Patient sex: M
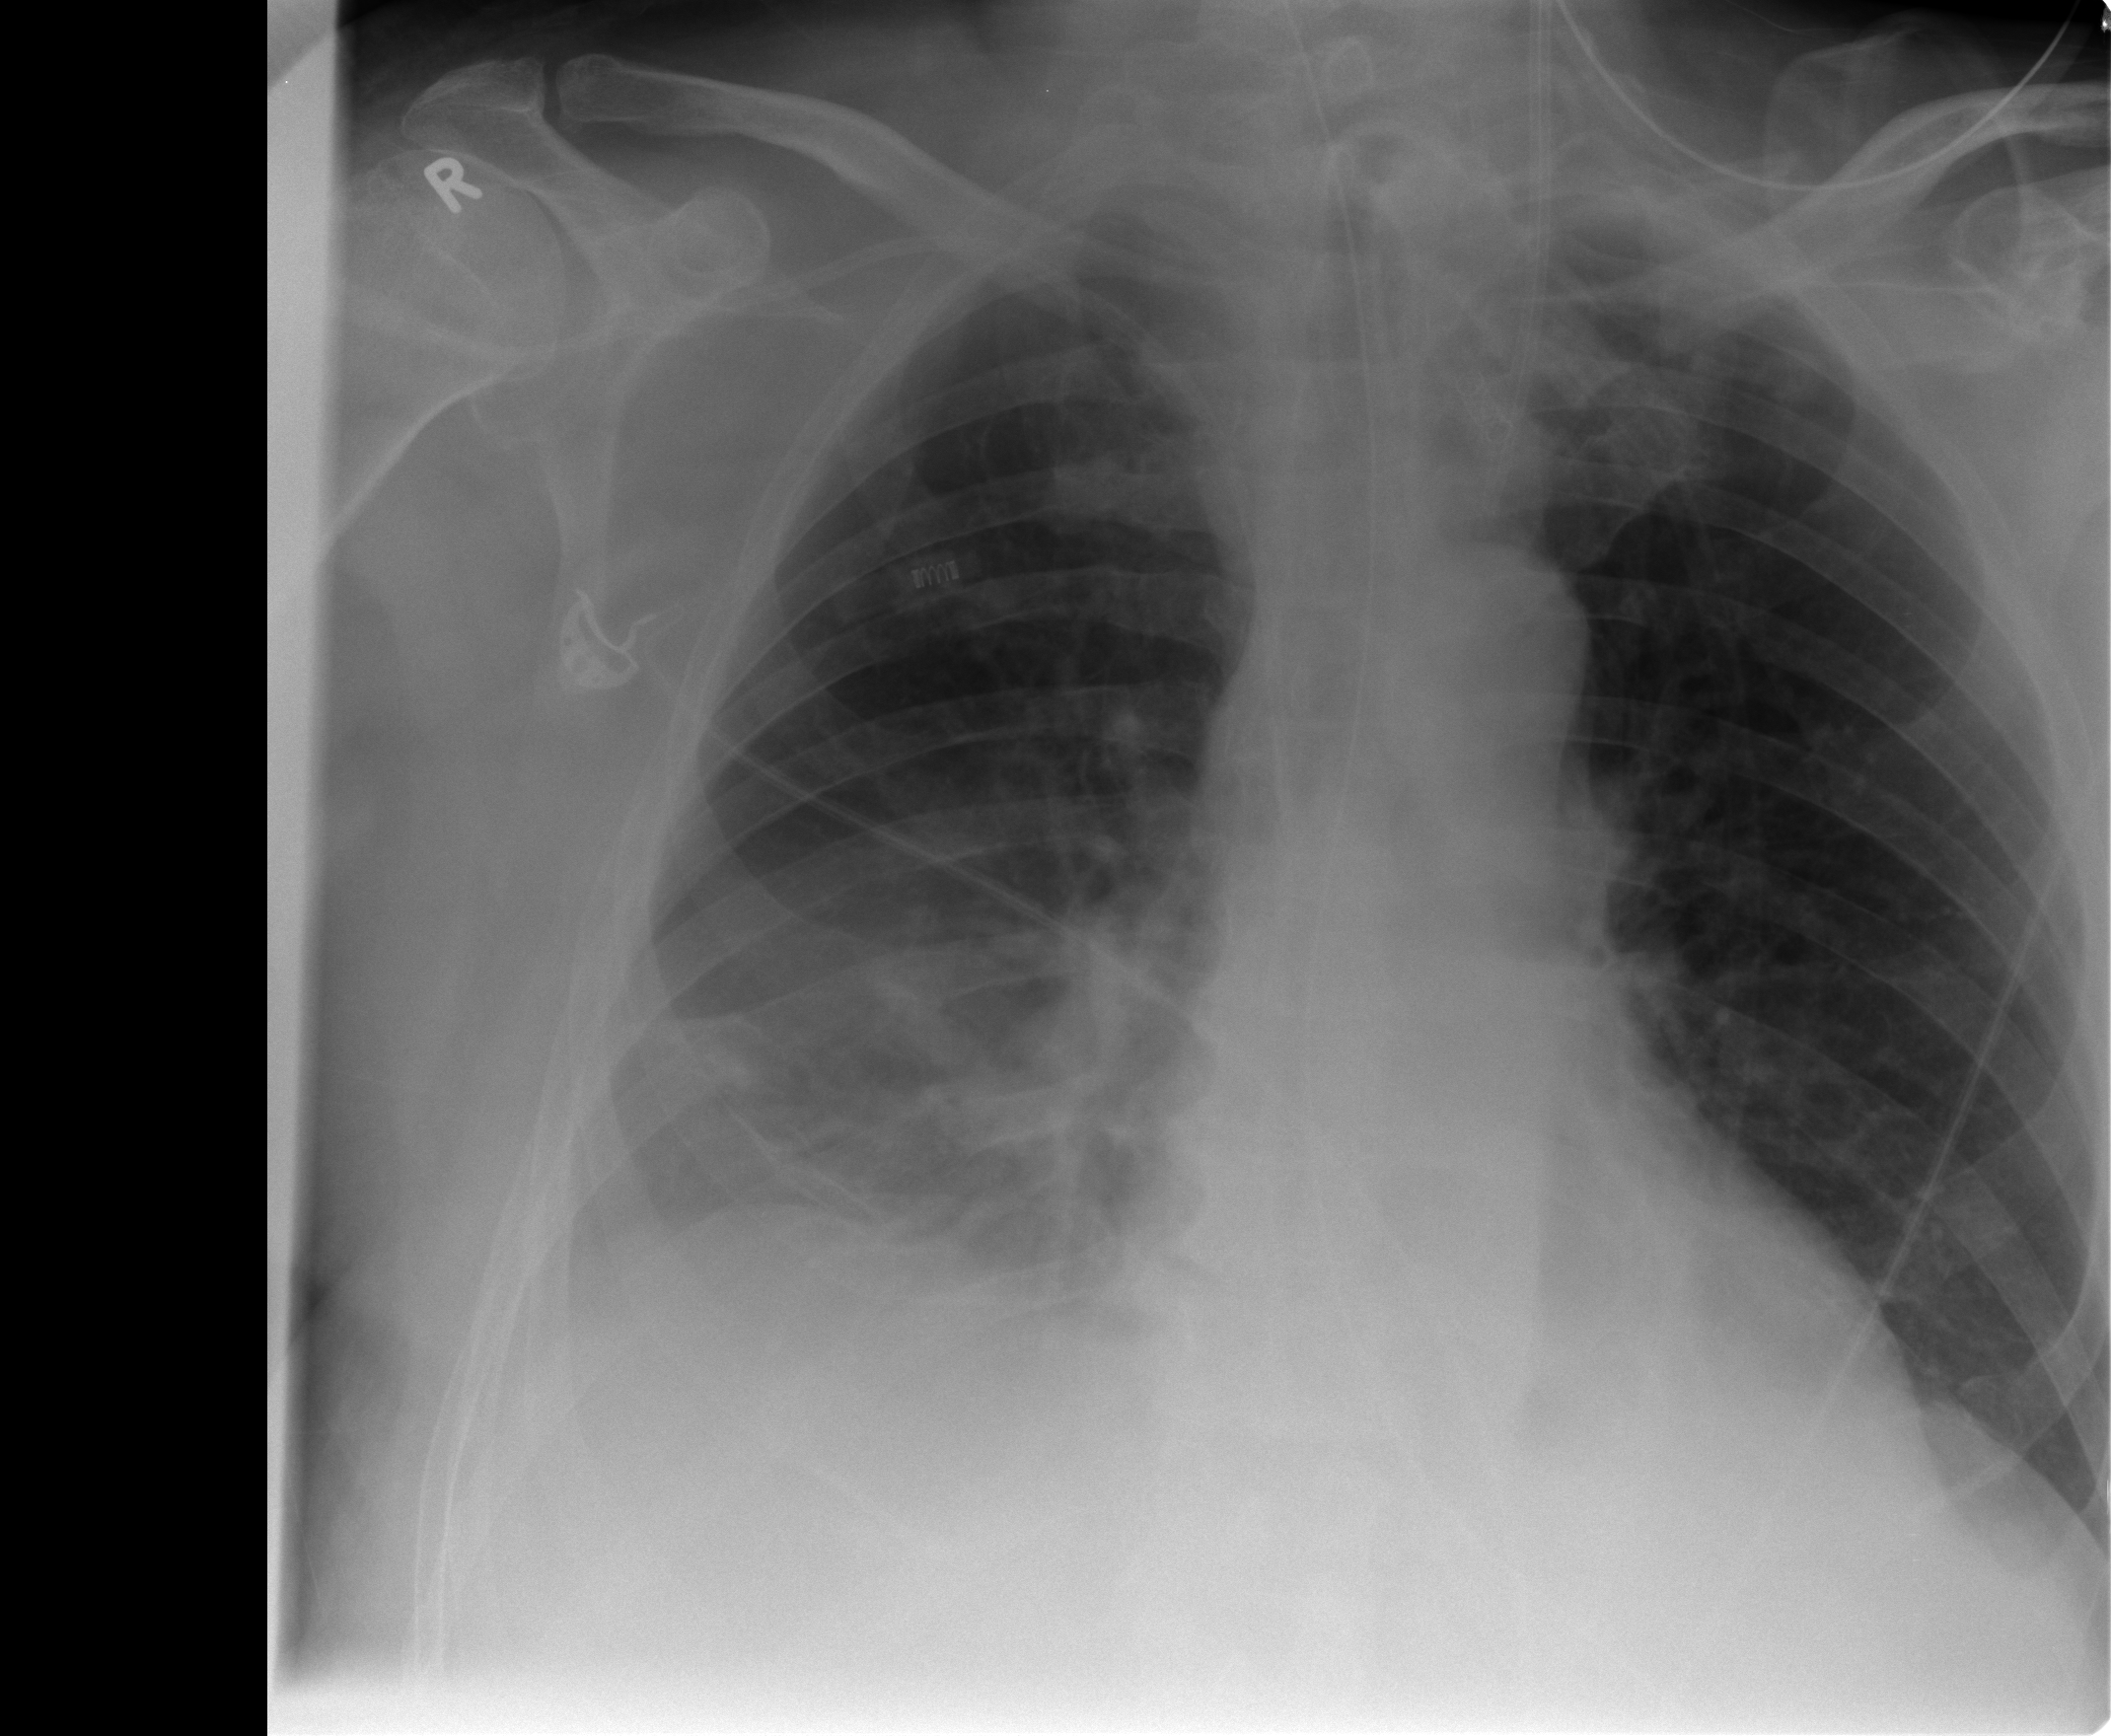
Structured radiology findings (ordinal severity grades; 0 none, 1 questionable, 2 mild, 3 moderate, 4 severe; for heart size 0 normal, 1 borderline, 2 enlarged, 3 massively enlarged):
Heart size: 0
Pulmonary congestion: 0
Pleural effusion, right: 2
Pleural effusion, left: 0
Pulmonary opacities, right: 2
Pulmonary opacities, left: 0
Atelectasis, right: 2
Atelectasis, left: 2